Question: I'm new on oracle and I just installed the "Oracle 10g"
but I can't access the "isqlplus" via " localhost:5560/isqlplus " it says : "unable to connect"
so when I check the services I found everything Running but "sqlplus" is stuck on "Starting" status ... and when I tried to start it from console using : "isqlplusctl start" it says the error message shown in the picture below :

I hope you can help me solve this problem please .
thanks.
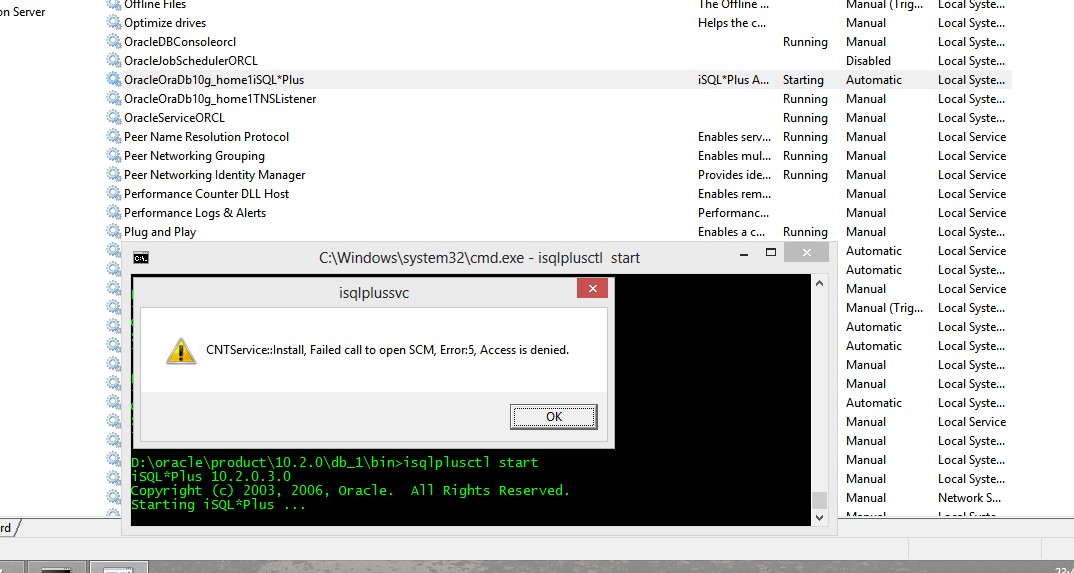
Answer: I found the solution myself ! and I wanna keep it here ,maybe someone else will need it later ...
so the solution is to go to "Net Configuration Assistant" in Oracle then remove the actual Listener, and add a new on again ;)
it will work fine ;) and the isqlplus will start then ;)